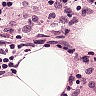
Metastatic tissue present: no